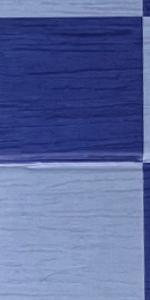
Label: Empty